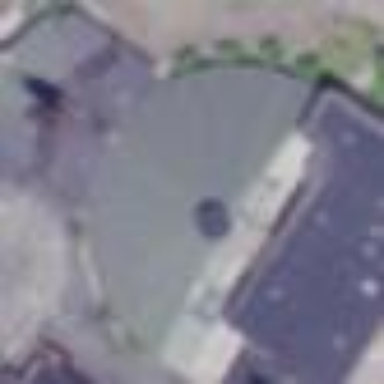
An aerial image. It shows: Place of worship which is part of church building.